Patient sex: M
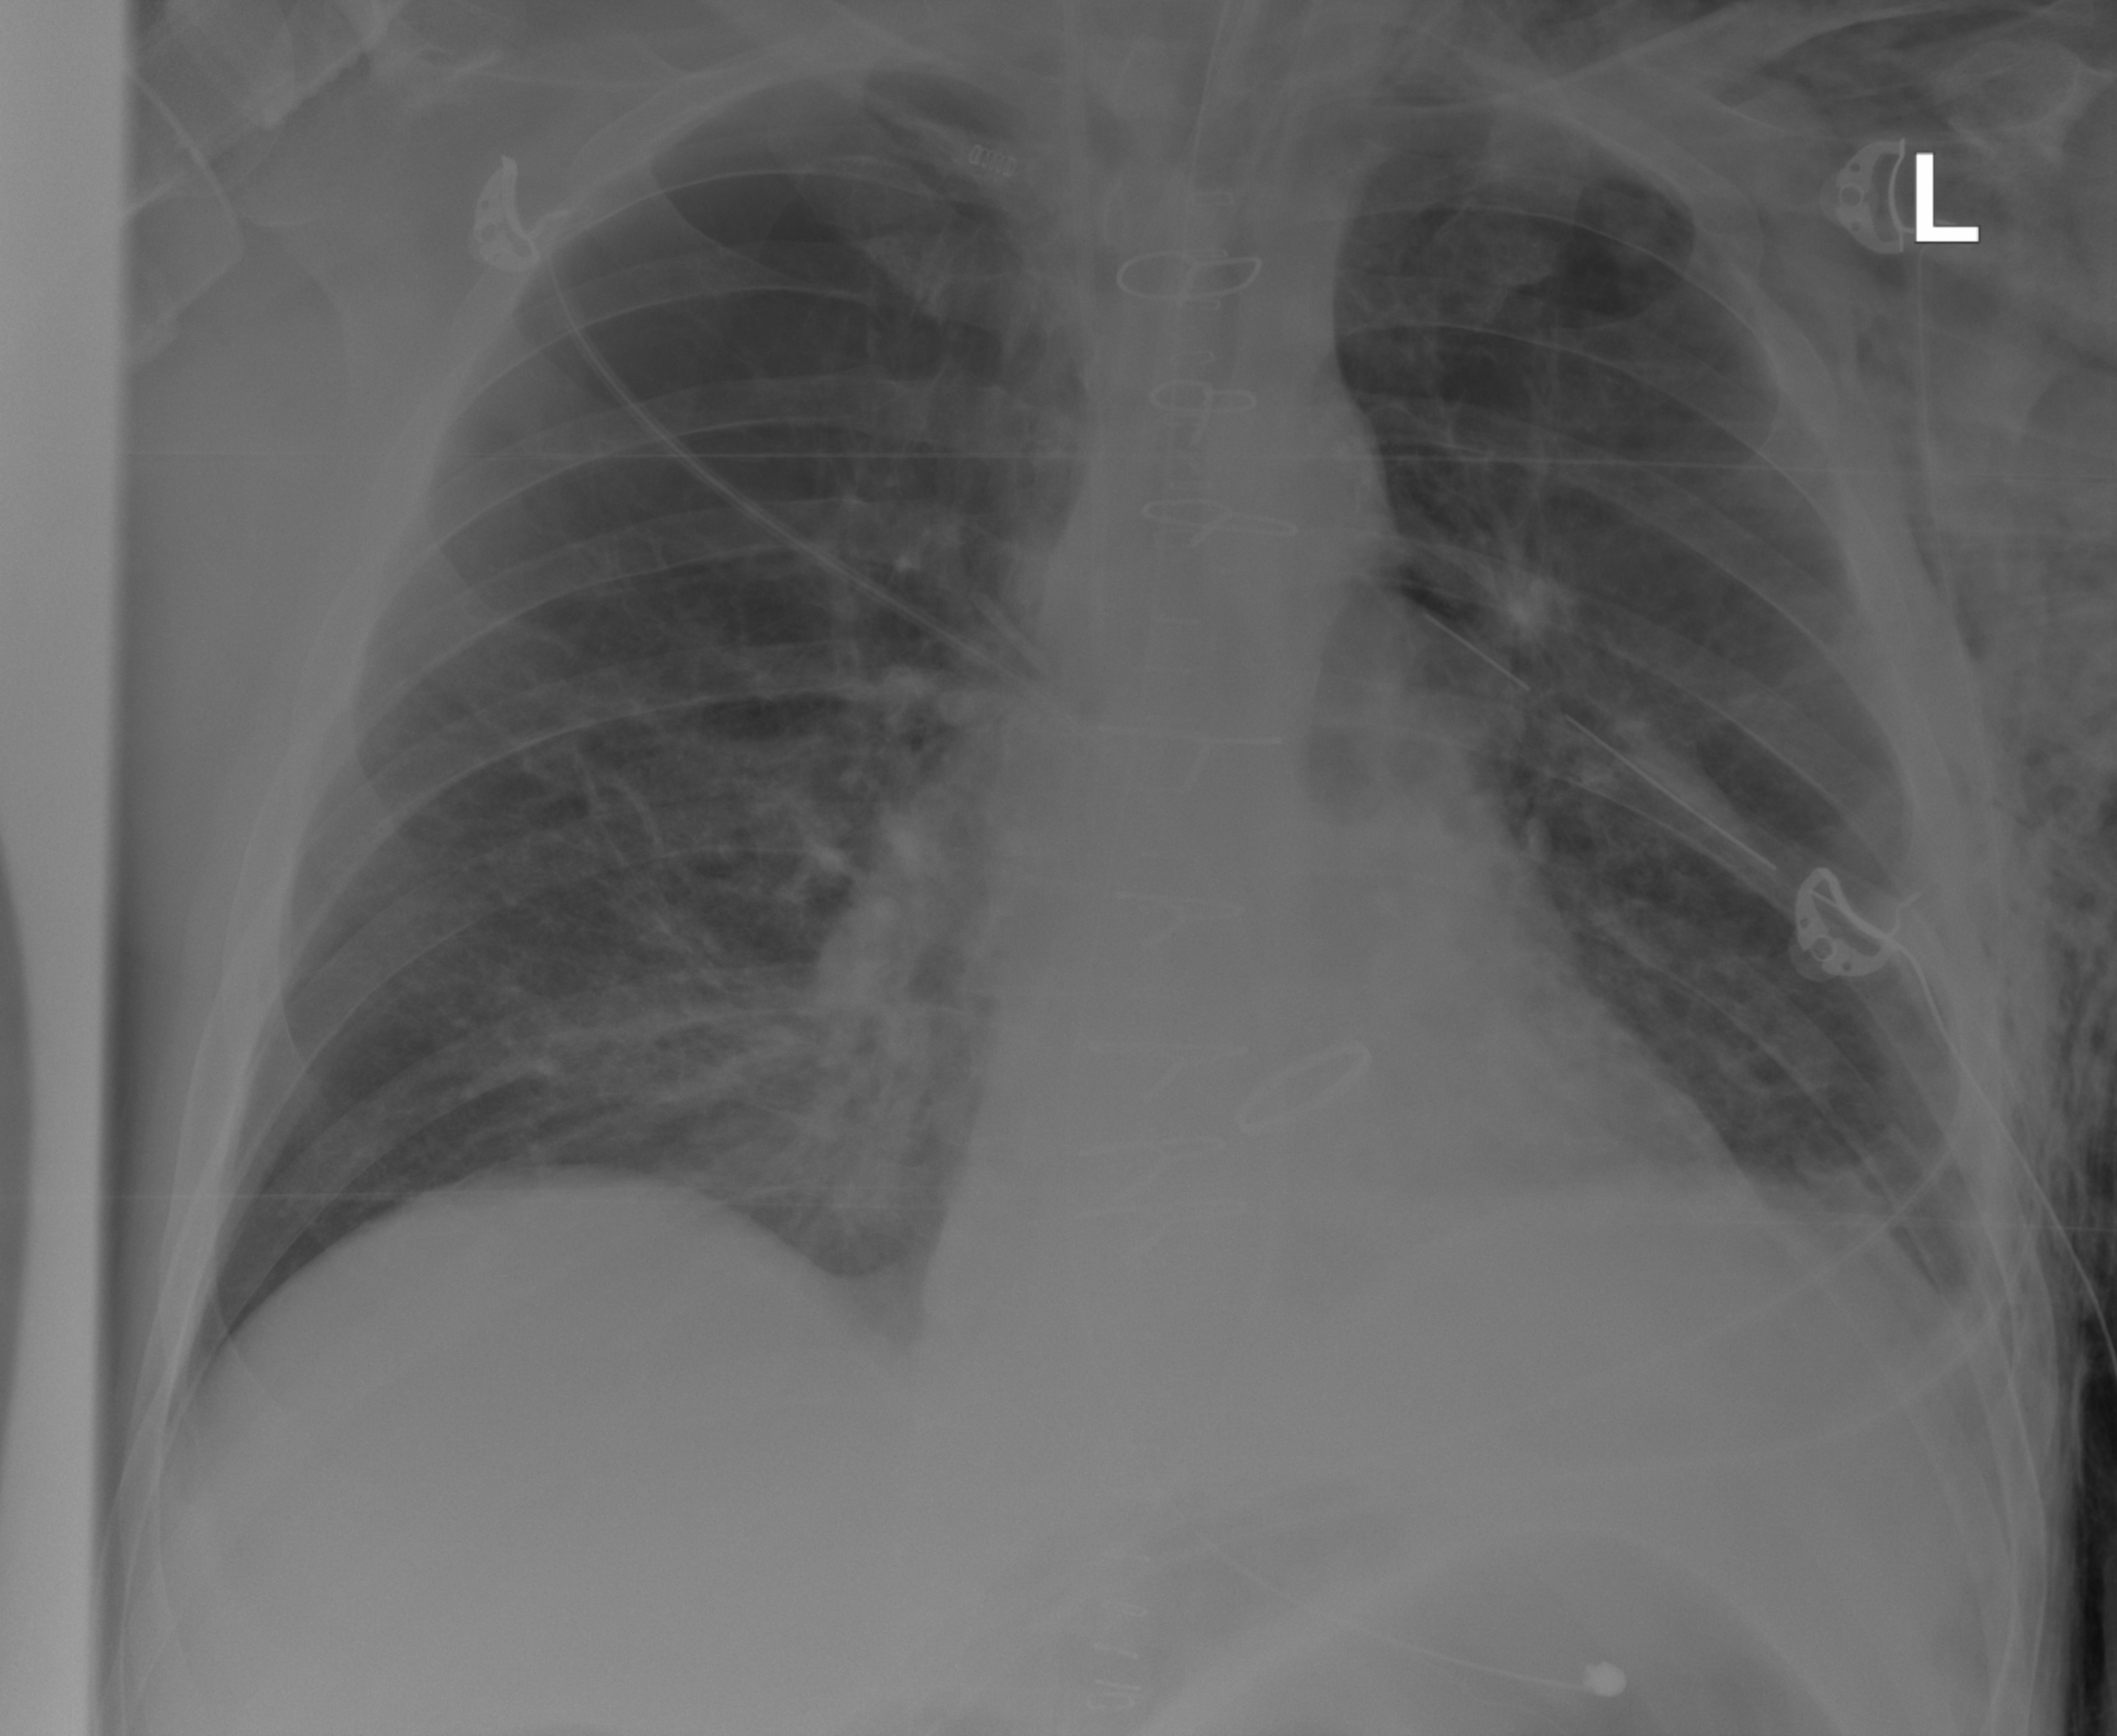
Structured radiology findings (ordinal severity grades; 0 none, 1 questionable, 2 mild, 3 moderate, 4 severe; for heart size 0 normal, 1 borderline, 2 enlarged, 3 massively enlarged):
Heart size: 0
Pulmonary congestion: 0
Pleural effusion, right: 0
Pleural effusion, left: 0
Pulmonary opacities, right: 2
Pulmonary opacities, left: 0
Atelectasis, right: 2
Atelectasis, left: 2